Question: Please see the following image. I want to display some nav items in the following style.

I can display the texture box [rectangle box]. I could not display the shadow effect on the top and bottom. The shadow effect depends upon the text size. Is this possible to do? Any ideas on how to proceed?
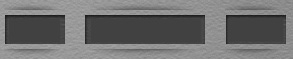
Answer: You can do this using radial gradients on pseudo-elements - <URL>
CSS:
'''
ul {
margin: 5em auto;
padding: 0;
background: silver;
text-align: center;
}
li {
display: inline-block;
position: relative;
margin: 1em;
padding: .1em 2em;
background: #414141;
color: white;
text-align: center;
}
li:before {
position: absolute;
top: -1.3em;
right: 0;
bottom: -1.3em;
left: 0;
background: radial-gradient(at 50% 0, rgba(0,0,0,.35), rgba(255,255,255,0)) 0 85%,
radial-gradient(at 50% 100%, rgba(0,0,0,.3), rgba(255,255,255,0)) 0 15%;
background-repeat: no-repeat;
background-size: 100% .5em;
content:'';
}
'''
: A second version that is also supported by IE9 - <URL>
This one uses two pseudo-elements on the list item and requires that the list item has a child.
CSS:
'''
ul {
margin: 5em auto;
padding: 0;
background: silver;
text-align: center;
}
li {
display: inline-block;
position: relative;
margin: 1em;
text-align: center;
}
li:before, li:after {
position: absolute;
top: -.4em;
bottom: -.4em;
content:'';
}
li:before {
z-index: 2;
right: 0;
left: 0;
box-shadow: 0 0 2em -.5em #000;
}
li:after {
z-index: 3;
right: -2em;
left: -2em;
background: silver;
}
a {
position: relative;
display: inline-block;
padding: .1em 1.5em;
background: #414141;
color: white;
line-height: 1.6;
text-decoration: none;
z-index: 4;
}
'''